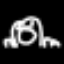
Label: frog